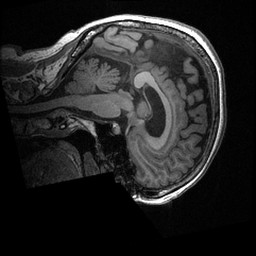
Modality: T1w
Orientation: sagittal
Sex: female
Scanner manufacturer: ge
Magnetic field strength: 3 T
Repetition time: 0.0064 s
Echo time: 0.00281 s